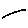
Label: line